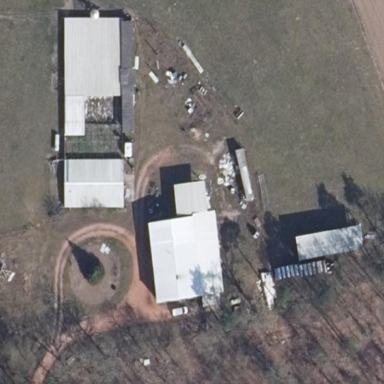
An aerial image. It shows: Farmyard area.